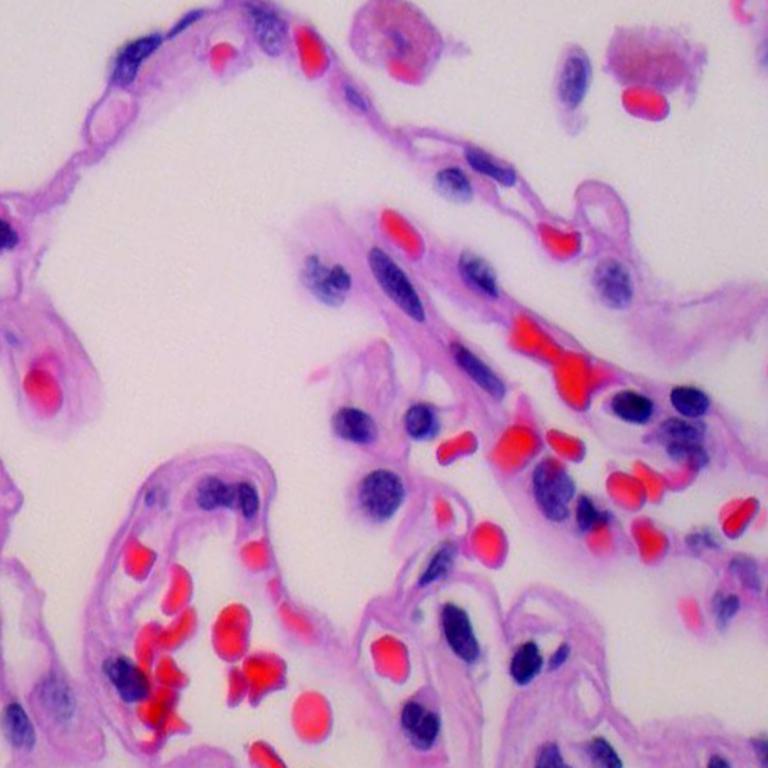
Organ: lung
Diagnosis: benign